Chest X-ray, AP view. Patient: 44 years old, sex F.
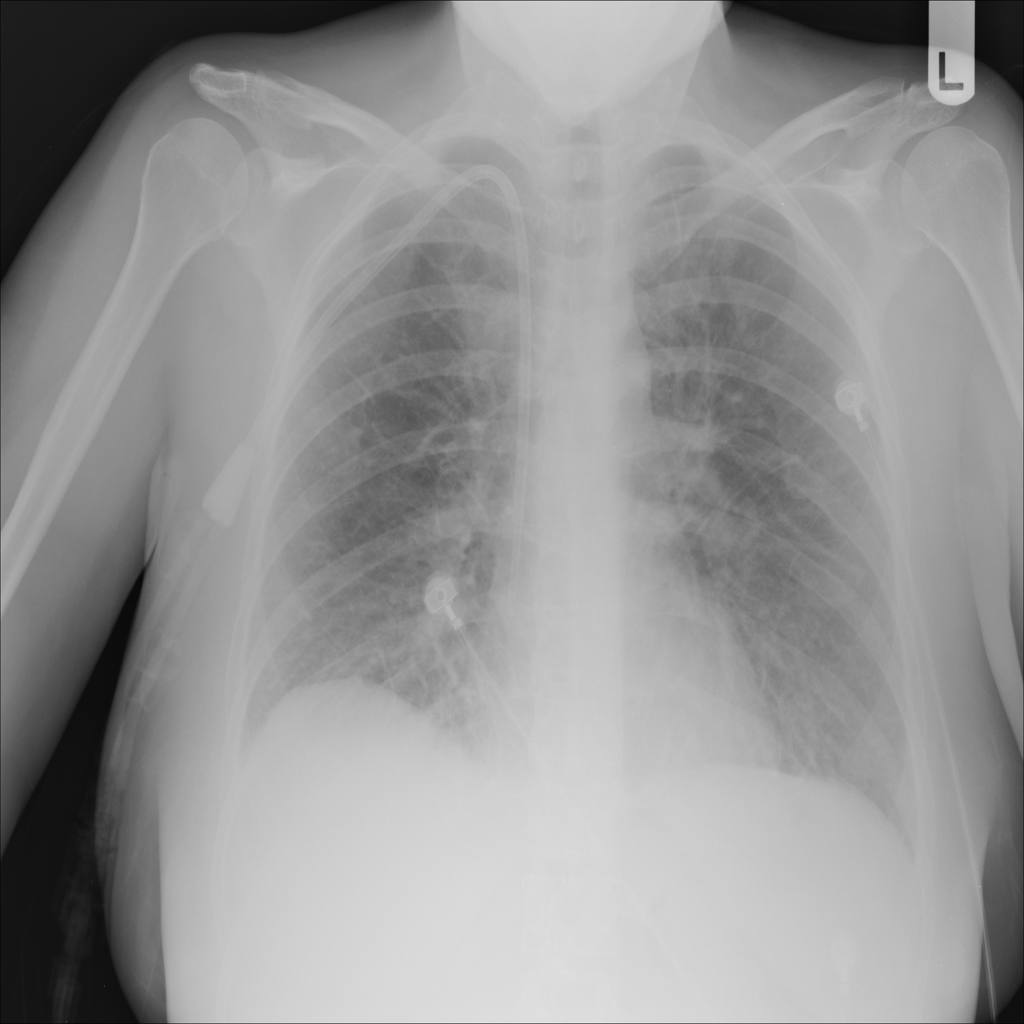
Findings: Mass